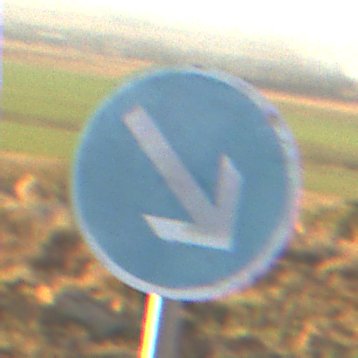
Verkehrszeichen: VorgeschriebeneVorbeifahrtRechts
Umgebung: Outdoor, Nature
Tageszeit: SunriseSunset
Wetter: Clear
Licht: Natural
Jahreszeit: NotSpecified
Kontrast: LowContrast